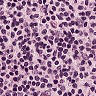
Metastatic tissue present: no